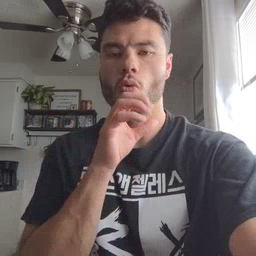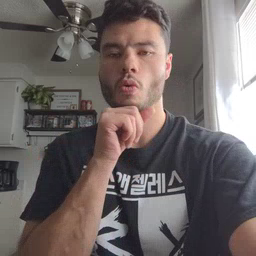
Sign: orange